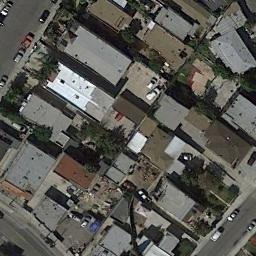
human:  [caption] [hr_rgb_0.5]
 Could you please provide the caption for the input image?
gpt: A dense residential area with lots of houses next to each other is surrounded by some roads .

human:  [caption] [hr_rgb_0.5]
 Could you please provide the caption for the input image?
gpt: There are cars on both sides of the street .

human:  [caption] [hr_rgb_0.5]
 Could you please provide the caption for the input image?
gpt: The dense residential is next to the parking lot .

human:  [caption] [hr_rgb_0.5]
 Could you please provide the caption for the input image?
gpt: There are many roads and neatly arranged houses and trees in densely populated areas .

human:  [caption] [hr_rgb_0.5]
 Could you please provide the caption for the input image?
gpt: A dense residential area with gray and brown buildings .